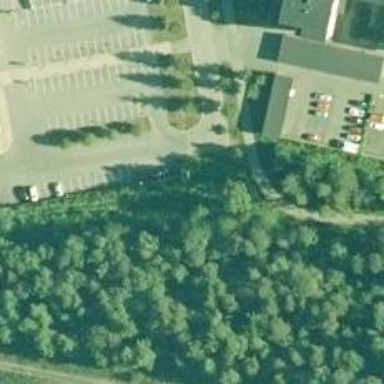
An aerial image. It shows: Path.